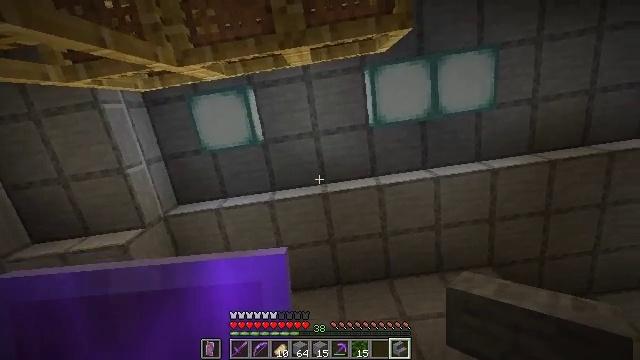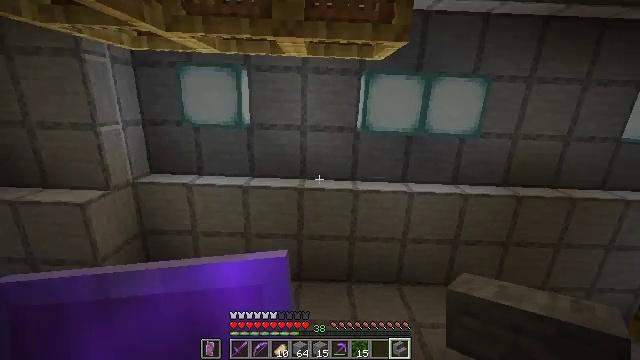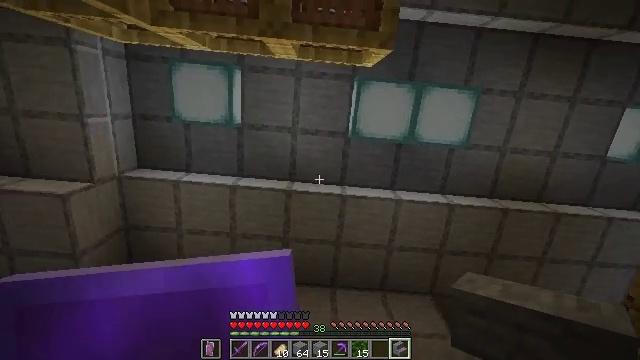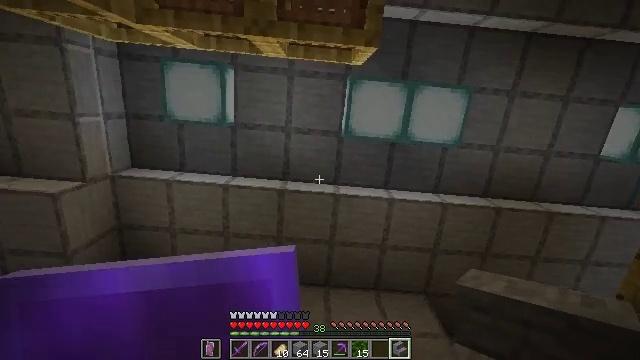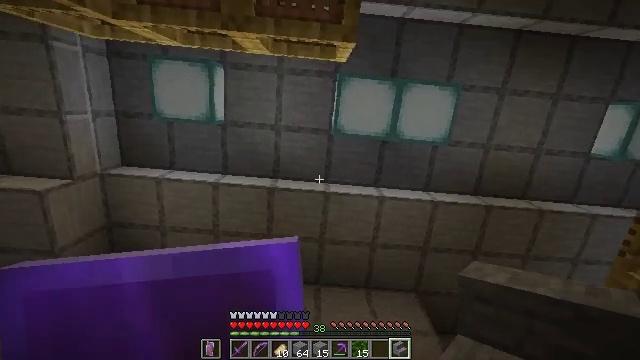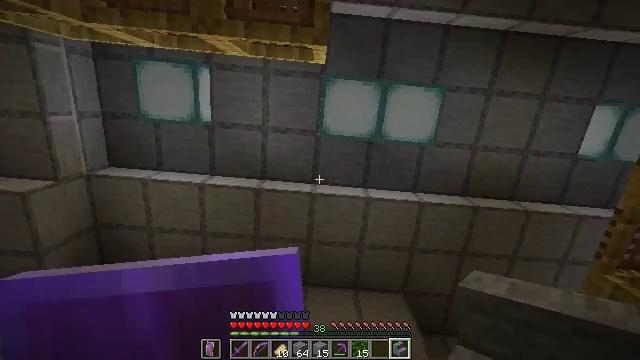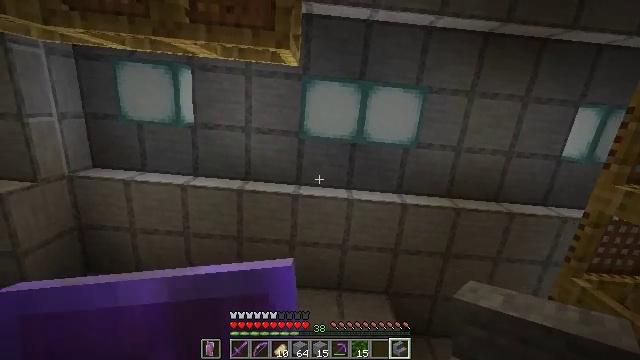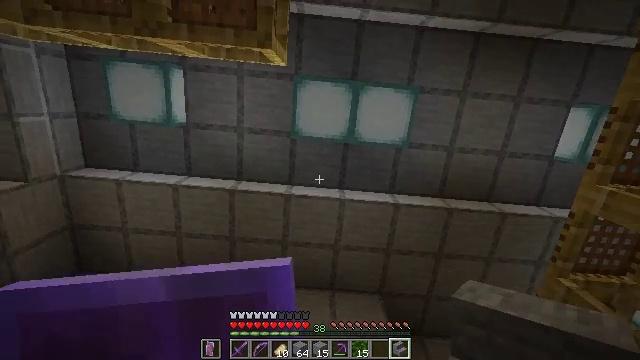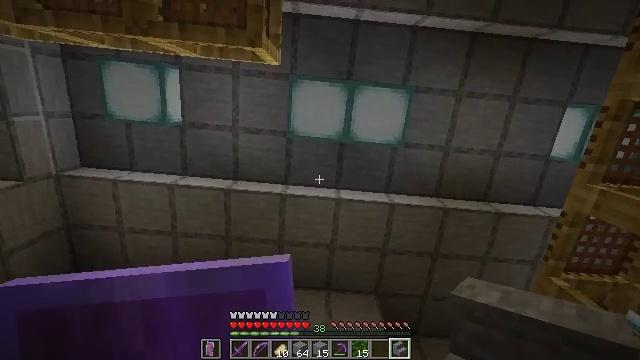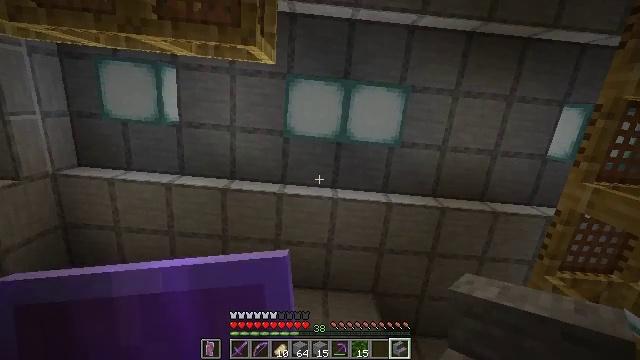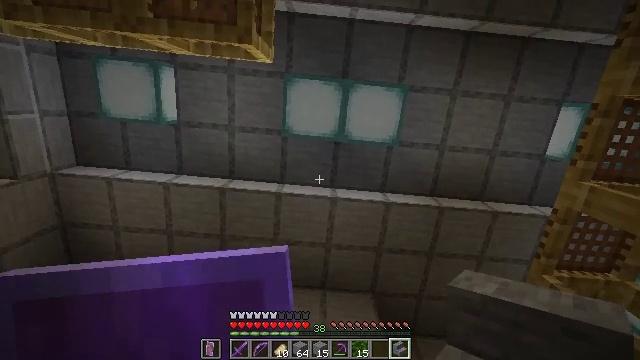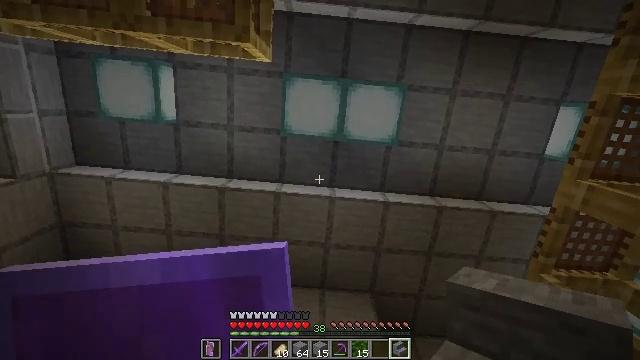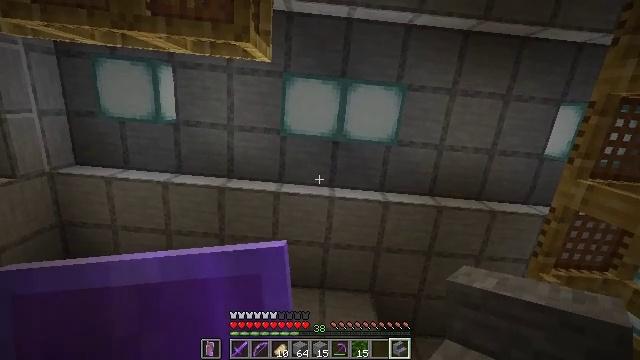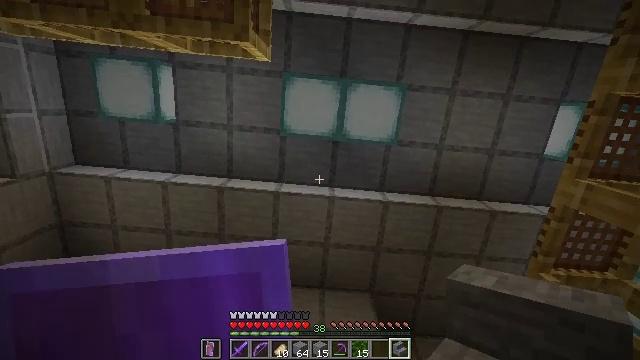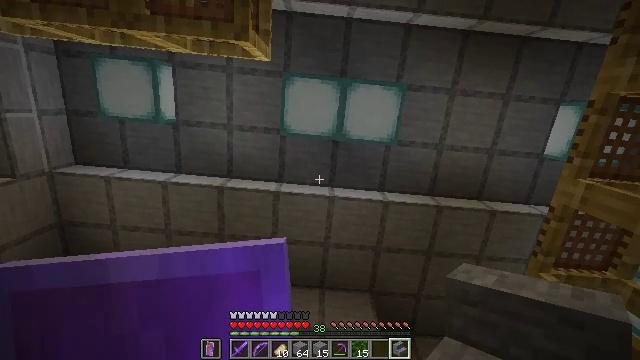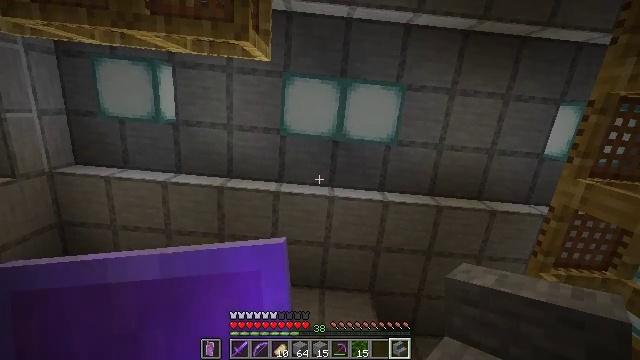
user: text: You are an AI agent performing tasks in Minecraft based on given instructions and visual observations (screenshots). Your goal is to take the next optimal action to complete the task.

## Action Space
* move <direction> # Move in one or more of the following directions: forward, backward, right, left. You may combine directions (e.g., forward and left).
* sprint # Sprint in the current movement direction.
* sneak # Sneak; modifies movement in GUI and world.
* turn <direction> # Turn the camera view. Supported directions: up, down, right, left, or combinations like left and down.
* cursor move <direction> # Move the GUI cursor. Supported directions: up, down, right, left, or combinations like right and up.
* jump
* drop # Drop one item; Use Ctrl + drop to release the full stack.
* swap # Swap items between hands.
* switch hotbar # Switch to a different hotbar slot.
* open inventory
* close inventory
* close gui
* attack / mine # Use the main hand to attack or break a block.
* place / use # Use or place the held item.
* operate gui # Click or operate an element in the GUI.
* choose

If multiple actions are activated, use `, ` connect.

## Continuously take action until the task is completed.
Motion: motion action
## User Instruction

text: Gather the sea lantern with a pickaxe.
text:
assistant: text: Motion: move right, turn right
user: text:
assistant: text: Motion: move right, turn right
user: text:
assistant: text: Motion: move right
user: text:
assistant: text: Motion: move right
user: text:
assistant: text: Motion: move right
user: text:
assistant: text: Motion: move right
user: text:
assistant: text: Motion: no_op
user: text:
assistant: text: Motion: no_op
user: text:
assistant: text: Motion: no_op
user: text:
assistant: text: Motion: no_op
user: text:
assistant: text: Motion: no_op
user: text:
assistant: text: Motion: no_op
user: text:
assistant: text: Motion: no_op
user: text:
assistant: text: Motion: no_op
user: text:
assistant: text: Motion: no_op
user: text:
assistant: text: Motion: no_op
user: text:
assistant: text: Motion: no_op
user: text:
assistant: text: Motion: no_op
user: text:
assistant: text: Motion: no_op
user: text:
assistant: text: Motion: no_op
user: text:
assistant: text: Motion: no_op
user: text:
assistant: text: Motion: no_op
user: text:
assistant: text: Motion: no_op
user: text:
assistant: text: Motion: no_op
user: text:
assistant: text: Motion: no_op
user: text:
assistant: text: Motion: no_op
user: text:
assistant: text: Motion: no_op
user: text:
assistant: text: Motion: no_op
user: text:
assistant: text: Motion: no_op
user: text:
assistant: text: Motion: no_op